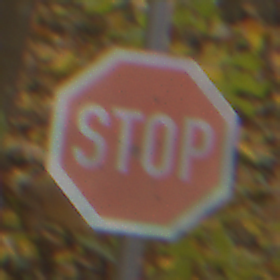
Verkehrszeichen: Stop
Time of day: MorningAfternoon
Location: Outdoor (Nature)
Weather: Overcast
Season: Autumn
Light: Natural